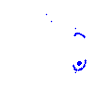
Particle: electron